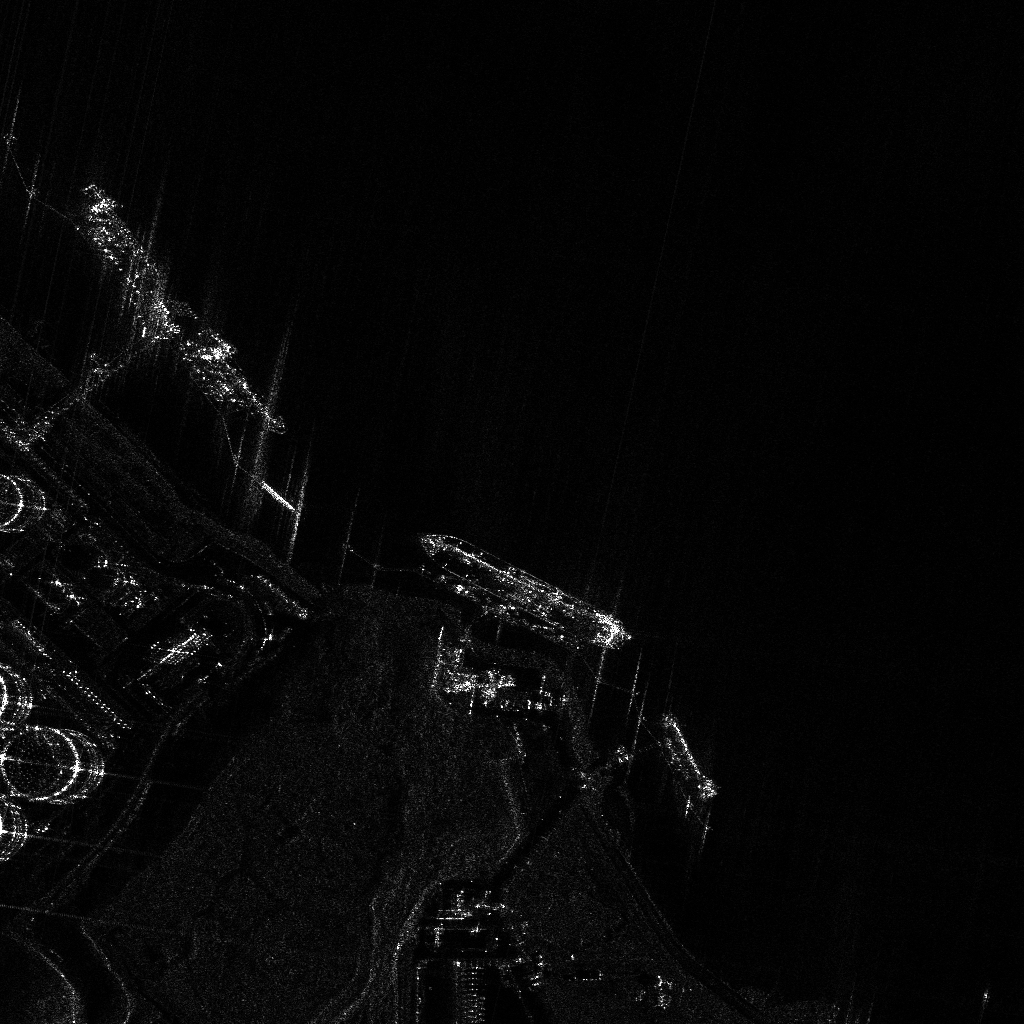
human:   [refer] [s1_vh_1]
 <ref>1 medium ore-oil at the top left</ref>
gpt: <box>[[4, 24, 25, 29, 50]]</box>